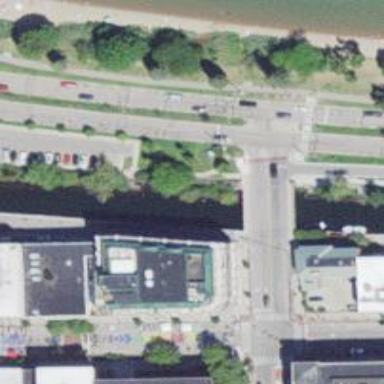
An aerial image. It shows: Footway on bridge.